Question: Count the number of objects in the diagram.
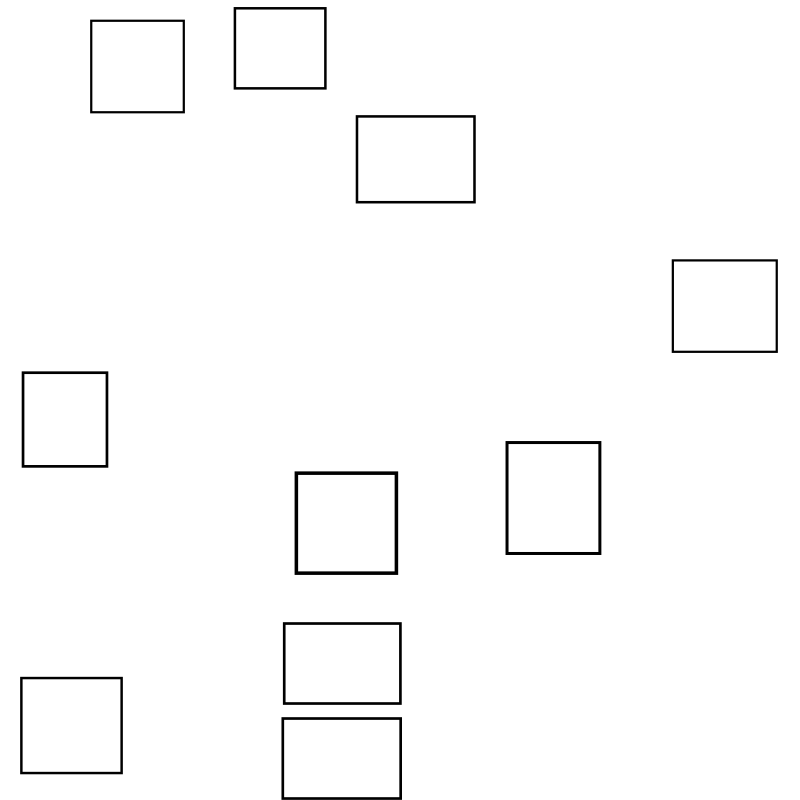
Answer: 10